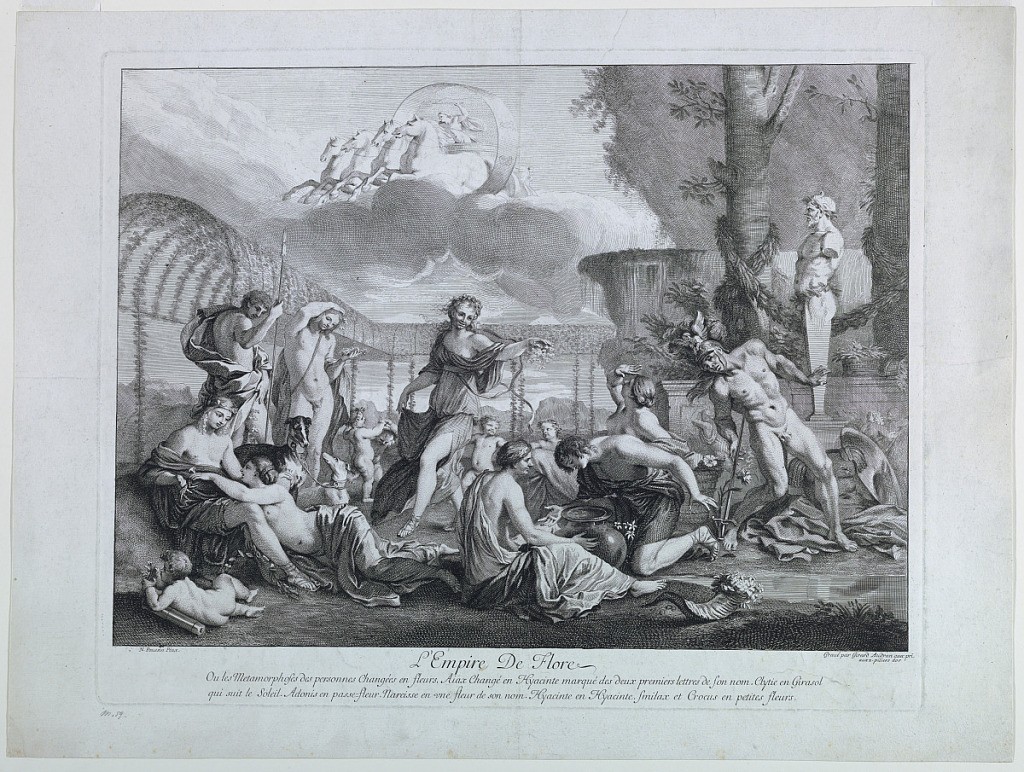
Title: L'Empire de Flore
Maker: Gérard Audran, French, 1640–1703
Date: ca. 1680-1700
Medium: Engraving on paper
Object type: Print
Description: In a garden setting, Flora is seen with her hand-maidens. Aurora in his chariot in the heavens. Also in the scene are Ajax, Hyacinthe, Clyte, Adonis and Narcissus.